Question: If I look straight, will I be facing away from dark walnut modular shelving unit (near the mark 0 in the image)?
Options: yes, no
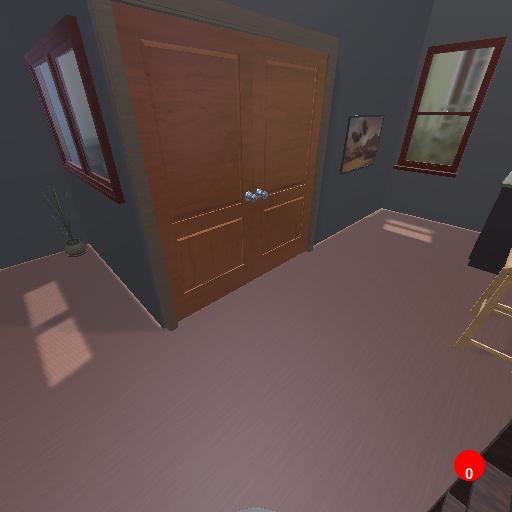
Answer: yes